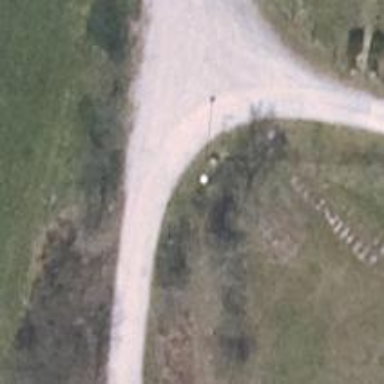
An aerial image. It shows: Picnic site with picnic shelter for visitors to rest and enjoy the outdoors.